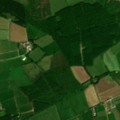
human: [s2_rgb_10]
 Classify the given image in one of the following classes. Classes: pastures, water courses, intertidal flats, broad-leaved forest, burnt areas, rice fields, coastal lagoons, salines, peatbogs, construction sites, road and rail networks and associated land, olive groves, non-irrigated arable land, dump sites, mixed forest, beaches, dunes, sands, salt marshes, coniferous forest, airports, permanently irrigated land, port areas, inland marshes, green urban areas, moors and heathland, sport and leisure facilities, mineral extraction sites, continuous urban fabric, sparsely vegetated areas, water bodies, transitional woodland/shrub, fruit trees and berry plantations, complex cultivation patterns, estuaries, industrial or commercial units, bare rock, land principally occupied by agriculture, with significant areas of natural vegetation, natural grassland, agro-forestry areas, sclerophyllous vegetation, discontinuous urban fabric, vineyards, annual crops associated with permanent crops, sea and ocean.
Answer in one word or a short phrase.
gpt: pastures, coniferous forest